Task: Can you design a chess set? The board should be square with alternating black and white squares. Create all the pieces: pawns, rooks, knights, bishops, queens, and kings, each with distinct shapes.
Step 659:
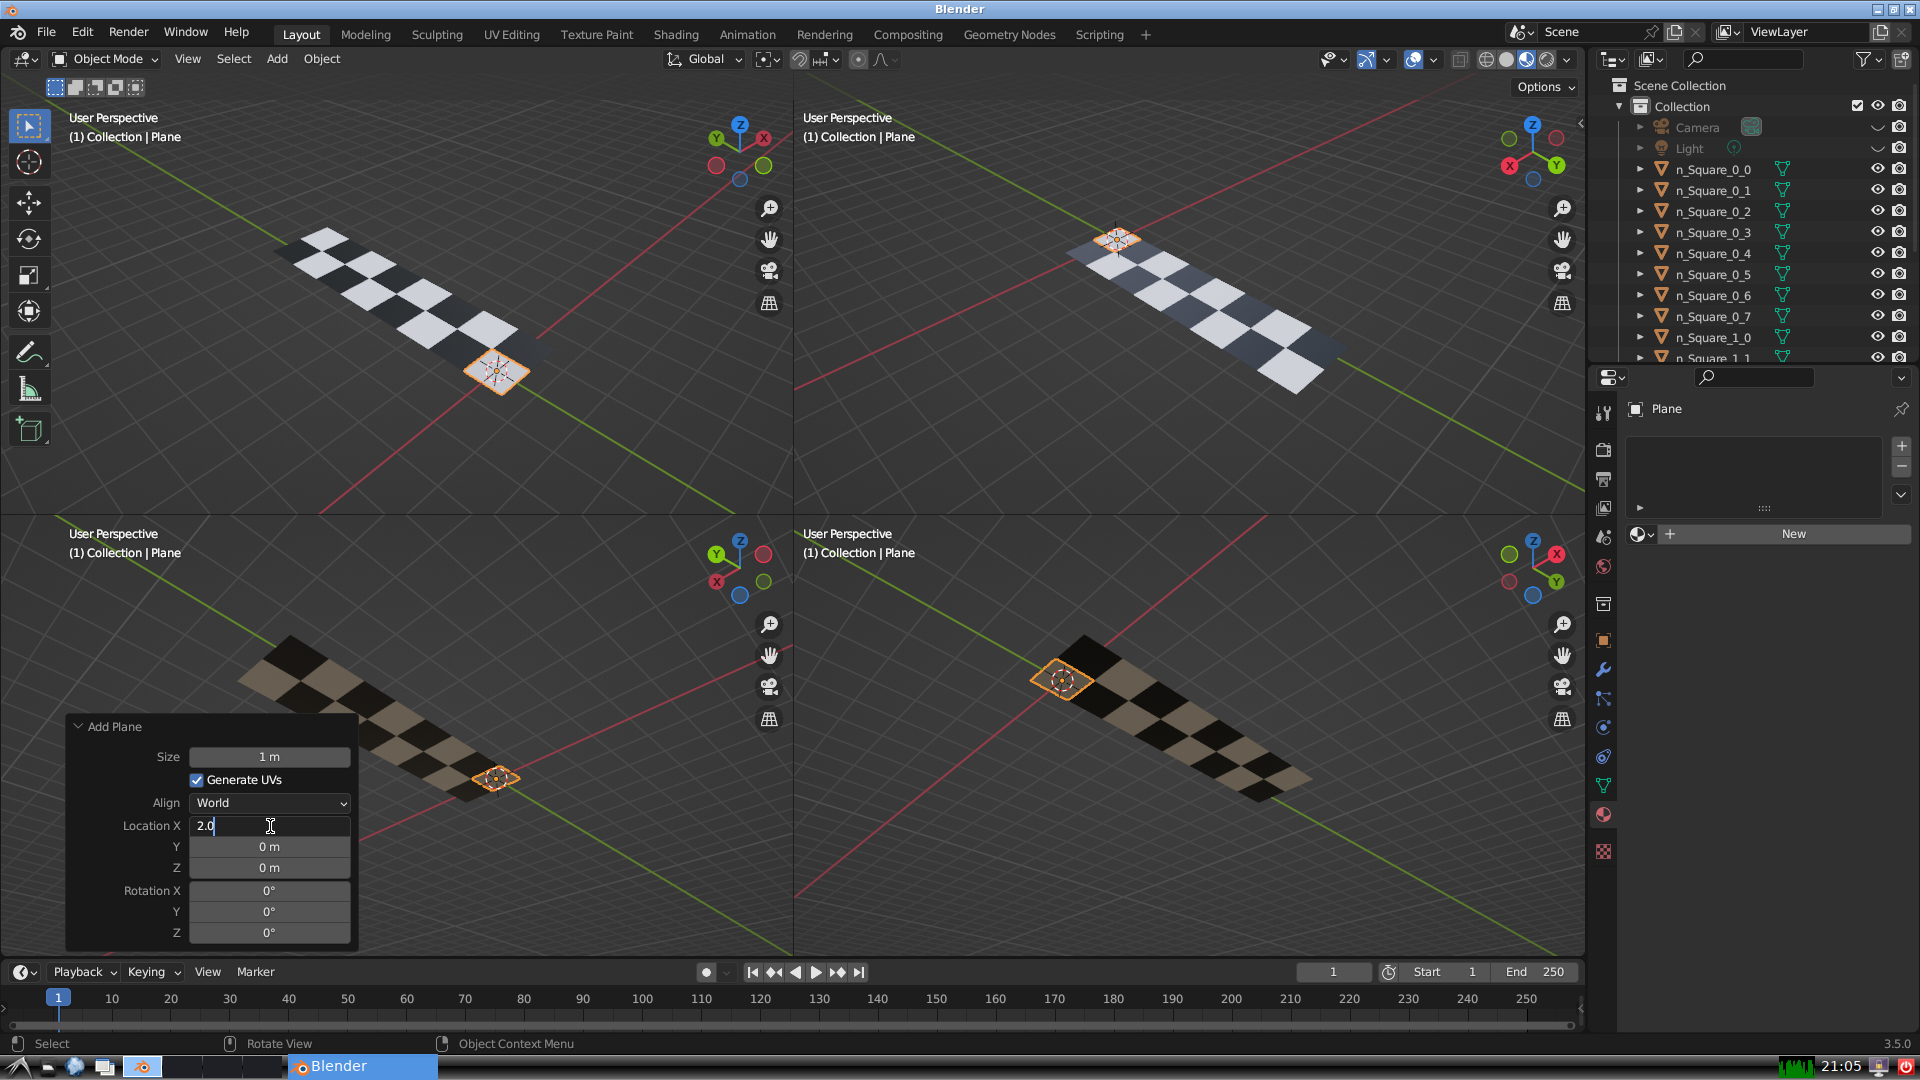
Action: {"key_press": ['Return']}